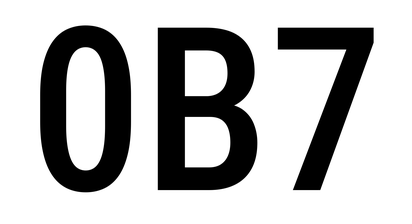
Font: Roboto_Condensed_Medium